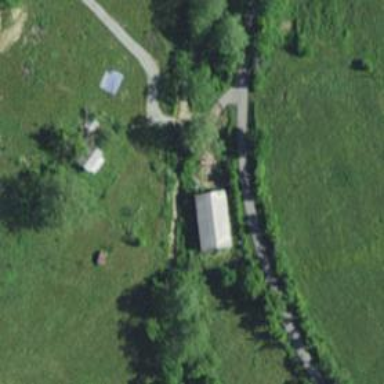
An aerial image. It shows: Driveway leading to service road.